Field crop: maize
Growth stage: 2
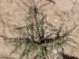
Species: salsola